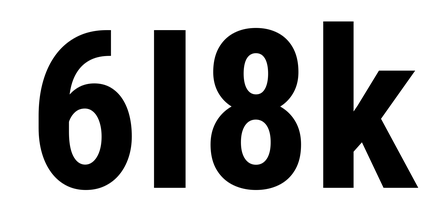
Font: Roboto_Condensed_Bold